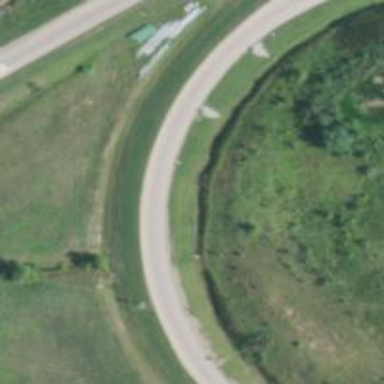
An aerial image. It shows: Trunk link highway.